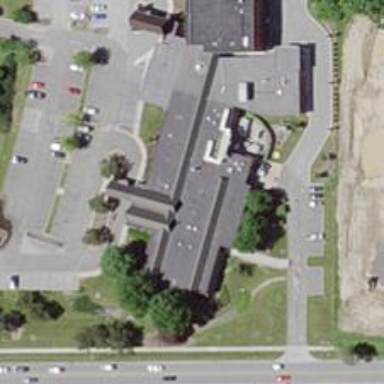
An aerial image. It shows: Healthcare clinic.